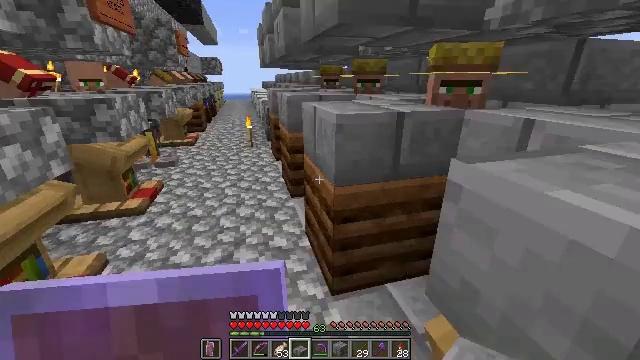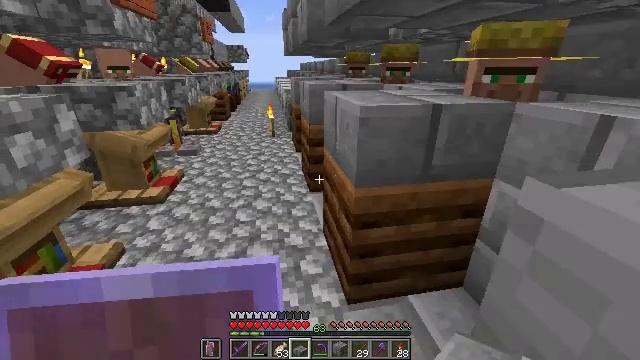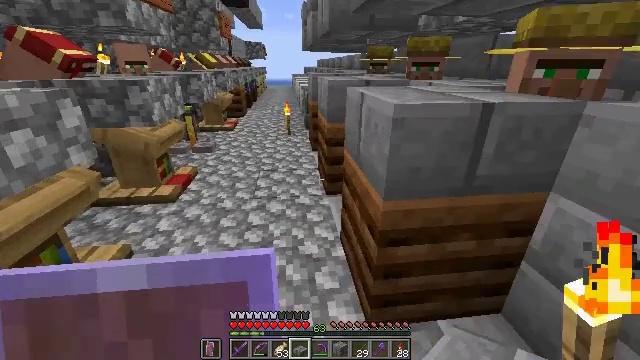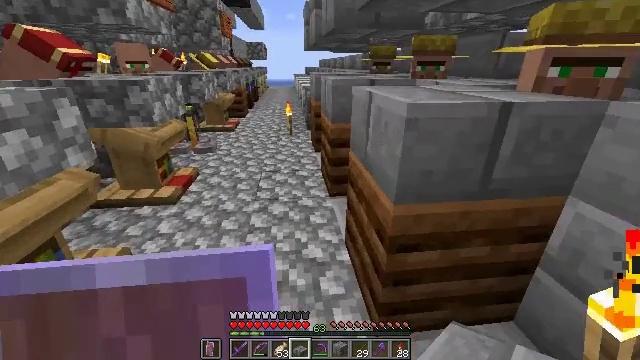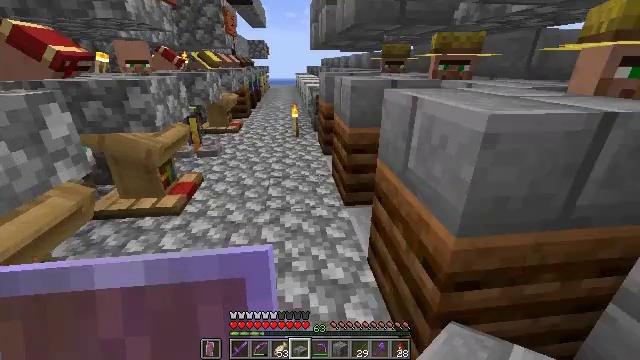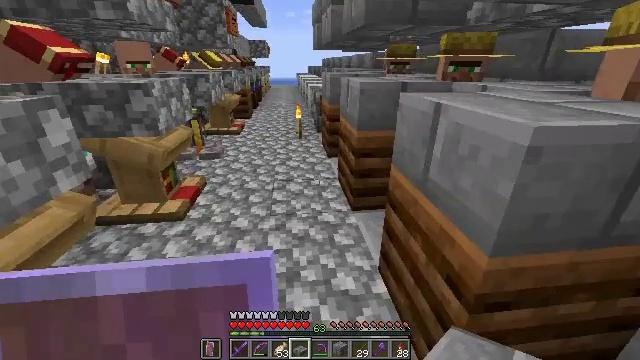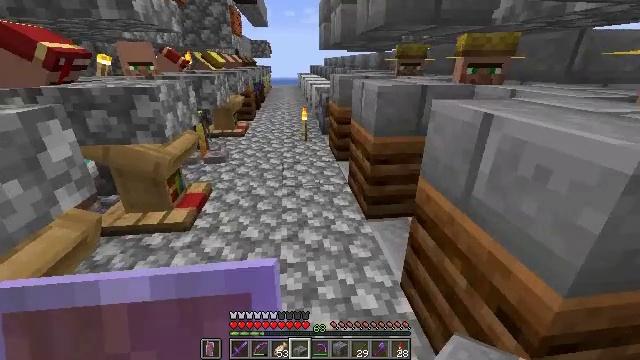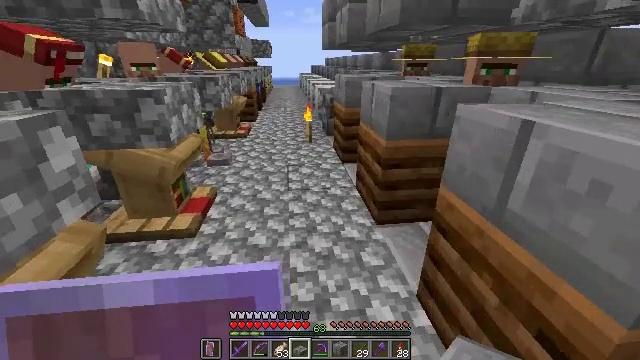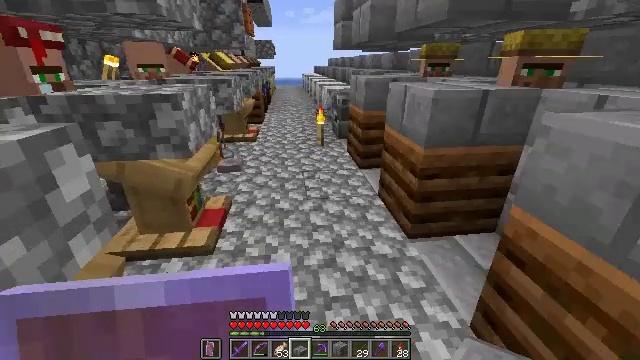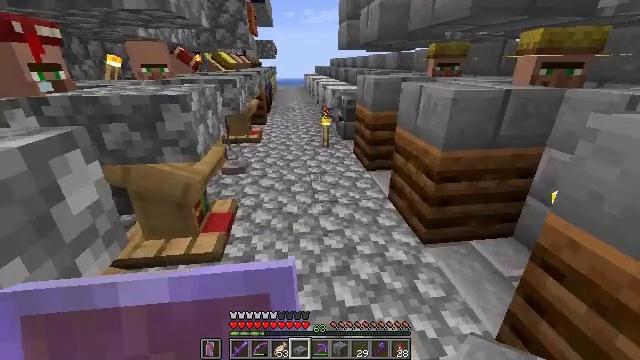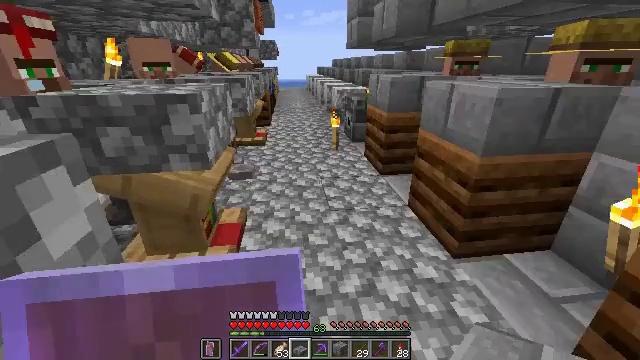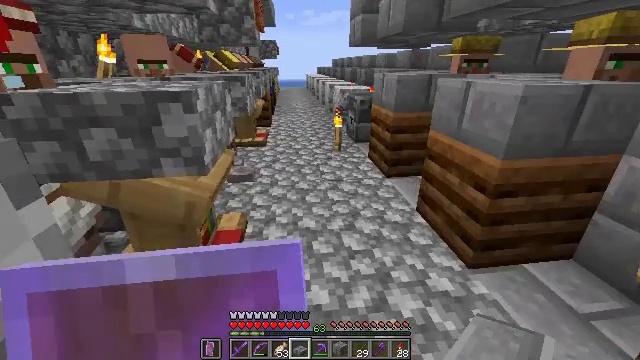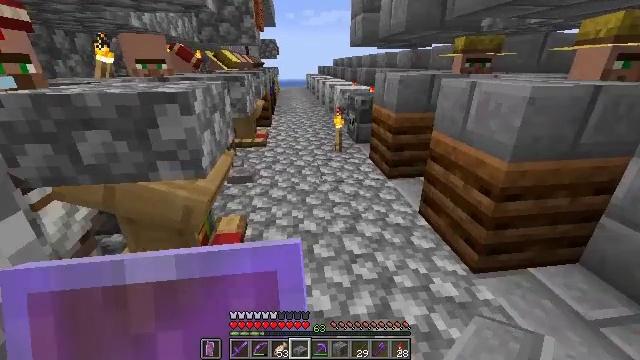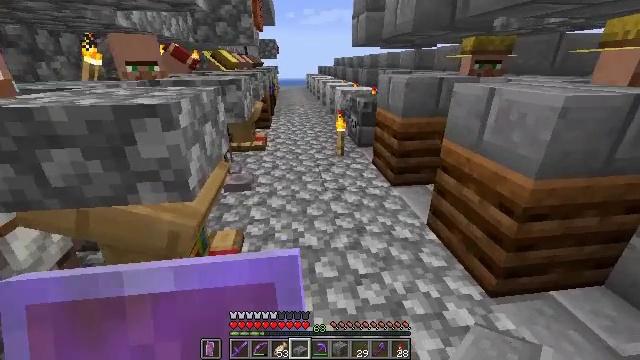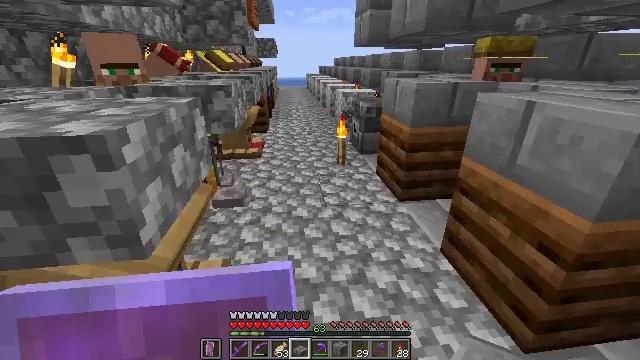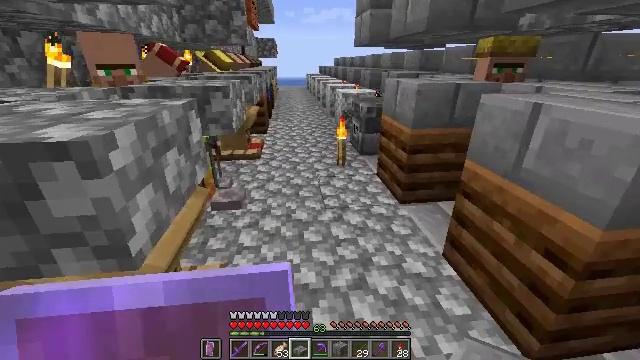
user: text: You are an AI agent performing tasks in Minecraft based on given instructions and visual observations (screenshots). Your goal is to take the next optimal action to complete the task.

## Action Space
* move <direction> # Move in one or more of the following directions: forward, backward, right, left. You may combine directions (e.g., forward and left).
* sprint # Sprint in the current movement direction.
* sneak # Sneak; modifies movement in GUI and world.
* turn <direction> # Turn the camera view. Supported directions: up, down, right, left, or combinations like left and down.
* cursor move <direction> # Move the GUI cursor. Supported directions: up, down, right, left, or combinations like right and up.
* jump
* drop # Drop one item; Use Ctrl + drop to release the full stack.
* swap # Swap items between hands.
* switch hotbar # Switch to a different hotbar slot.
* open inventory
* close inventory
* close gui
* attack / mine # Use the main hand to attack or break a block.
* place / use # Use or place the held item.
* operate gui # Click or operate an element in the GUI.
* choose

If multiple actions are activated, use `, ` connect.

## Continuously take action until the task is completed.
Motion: motion action
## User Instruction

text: Collect the blast furnace by mining it.
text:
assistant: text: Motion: move forward, turn left and down
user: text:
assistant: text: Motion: move forward and move left, turn left
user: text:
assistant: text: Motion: move forward and move left
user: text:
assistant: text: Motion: move forward and move left
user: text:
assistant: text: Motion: move forward and move left
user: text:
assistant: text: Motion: move forward and move left
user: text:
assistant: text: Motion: move forward and move left
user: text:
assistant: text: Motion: move forward and move left
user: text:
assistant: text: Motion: move forward and move left
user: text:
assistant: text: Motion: move forward
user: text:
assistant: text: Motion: move forward
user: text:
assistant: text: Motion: move forward
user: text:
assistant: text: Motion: move forward
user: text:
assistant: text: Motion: move forward
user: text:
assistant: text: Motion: move forward
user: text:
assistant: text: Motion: move forward
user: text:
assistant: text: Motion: move forward
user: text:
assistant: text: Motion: move forward
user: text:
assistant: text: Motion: move forward
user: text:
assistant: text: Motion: move forward
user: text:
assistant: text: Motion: move forward
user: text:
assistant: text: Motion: move forward
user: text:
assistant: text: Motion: move forward
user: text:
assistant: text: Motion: move forward
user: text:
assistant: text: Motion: move forward
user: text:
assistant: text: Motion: move forward
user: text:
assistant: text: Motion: move forward
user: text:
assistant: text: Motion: move forward
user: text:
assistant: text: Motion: move forward
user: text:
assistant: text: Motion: move forward